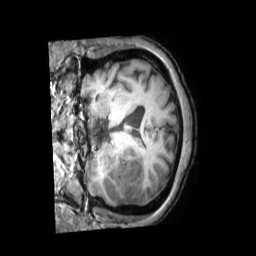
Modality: T1w
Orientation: coronal
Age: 69
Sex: female
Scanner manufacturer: philips
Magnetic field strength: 3 T
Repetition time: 0.009867 s
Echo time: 0.004592 s